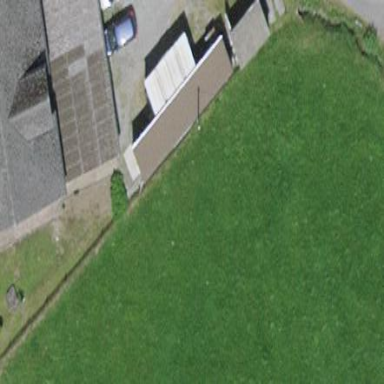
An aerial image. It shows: View of roof of building.